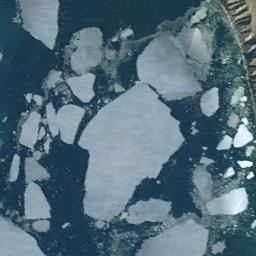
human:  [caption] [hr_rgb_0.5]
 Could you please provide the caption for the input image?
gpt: There are many ice on the blue sea next to the land .

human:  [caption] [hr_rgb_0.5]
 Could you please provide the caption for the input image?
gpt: Large blocks of ice are tightly connected into a large piece floating on the deep blue sea .

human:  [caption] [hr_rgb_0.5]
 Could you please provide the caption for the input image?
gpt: A lot of floating sea ice of different sizes is next to the land .

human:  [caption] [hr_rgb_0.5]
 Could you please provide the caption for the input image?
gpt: There are sea ice of different shapes and sizes .

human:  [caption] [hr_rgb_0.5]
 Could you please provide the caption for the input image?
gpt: There are some sea ice beside the mainland .